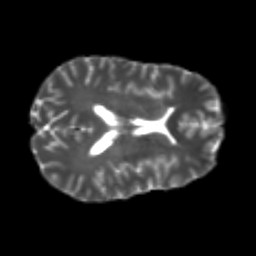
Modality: T2w
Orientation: axial
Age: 26
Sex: male
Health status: healthy
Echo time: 0.074 s